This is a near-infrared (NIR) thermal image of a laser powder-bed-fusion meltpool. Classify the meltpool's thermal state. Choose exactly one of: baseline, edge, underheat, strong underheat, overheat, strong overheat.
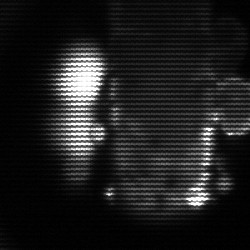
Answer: strong underheat